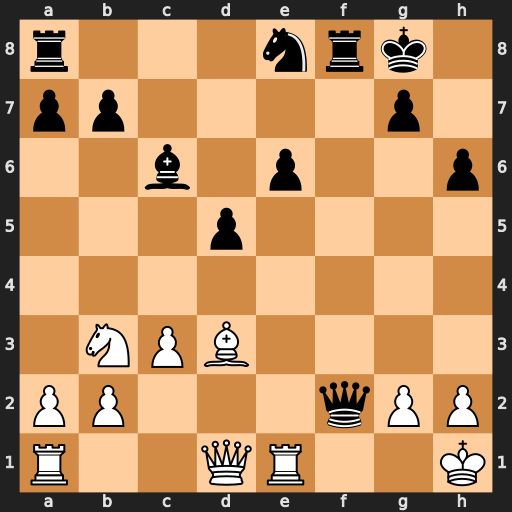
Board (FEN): r3nrk1/pp4p1/2b1p2p/3p4/8/1NPB4/PP3qPP/R2QR2K
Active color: w
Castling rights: -
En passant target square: -
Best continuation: Rf1 Qh4 Bh7+ Kxh7 Rxf8